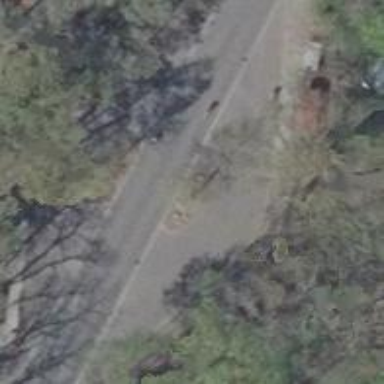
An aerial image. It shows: Asphalt road classified as tertiary.